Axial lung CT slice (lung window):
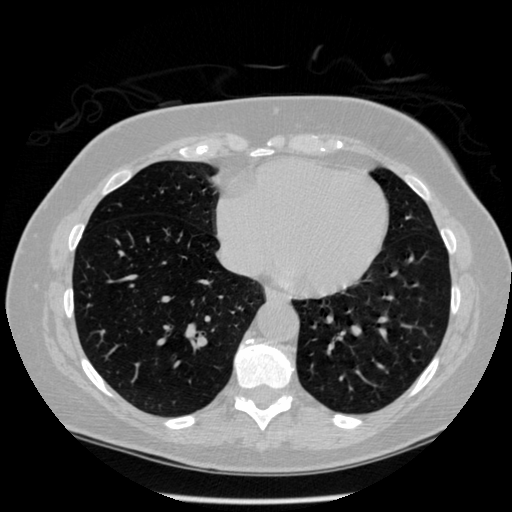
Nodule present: no